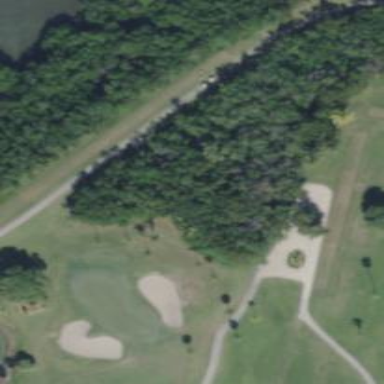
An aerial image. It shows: Grass area designated as golf tee.